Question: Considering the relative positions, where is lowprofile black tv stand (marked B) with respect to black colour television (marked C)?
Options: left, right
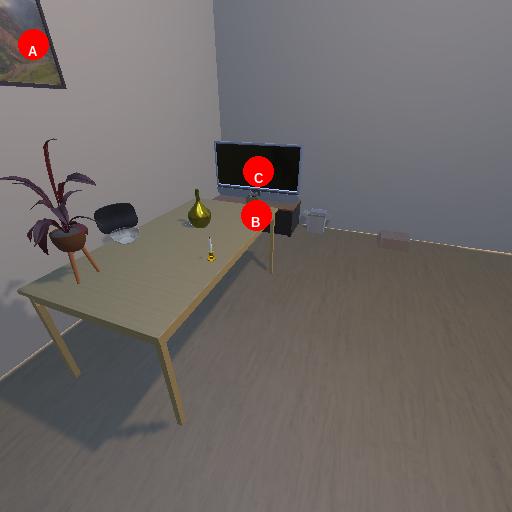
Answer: left